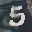
Label: 5